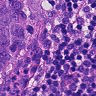
Metastatic tissue present: yes